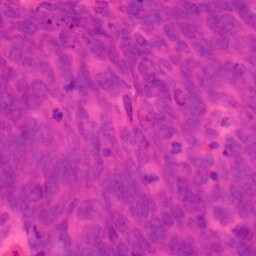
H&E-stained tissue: Colon